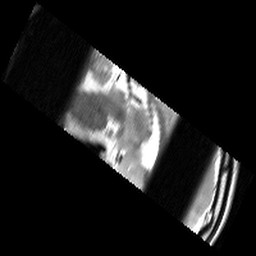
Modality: T2w
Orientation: sagittal
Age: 22
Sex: male
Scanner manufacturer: siemens
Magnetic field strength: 3 T
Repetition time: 6.67 s
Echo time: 0.064 s